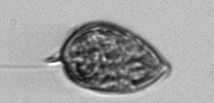
Label: Prorocentrum_micans